Field crop: maize
Growth stage: 1
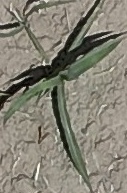
Species: sorghum